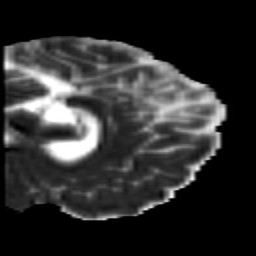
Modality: MD
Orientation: sagittal
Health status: healthy
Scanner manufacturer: siemens
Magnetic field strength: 3 T
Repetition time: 10 s
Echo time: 0.092 s